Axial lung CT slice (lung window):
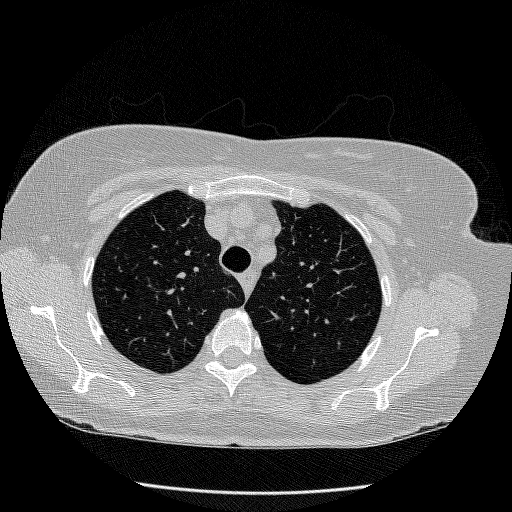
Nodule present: no